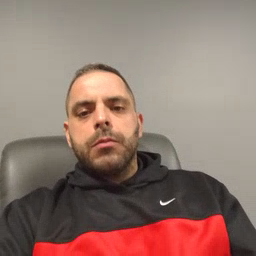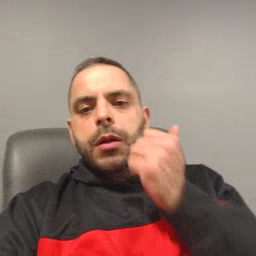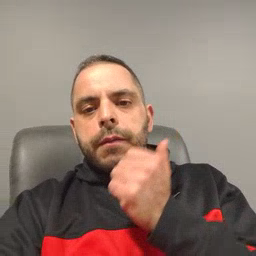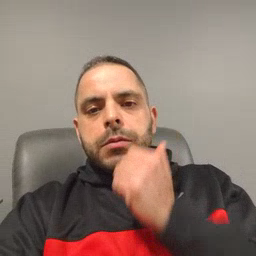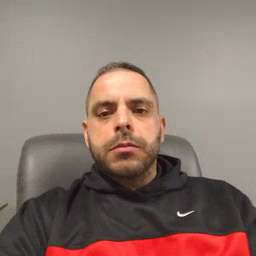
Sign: every